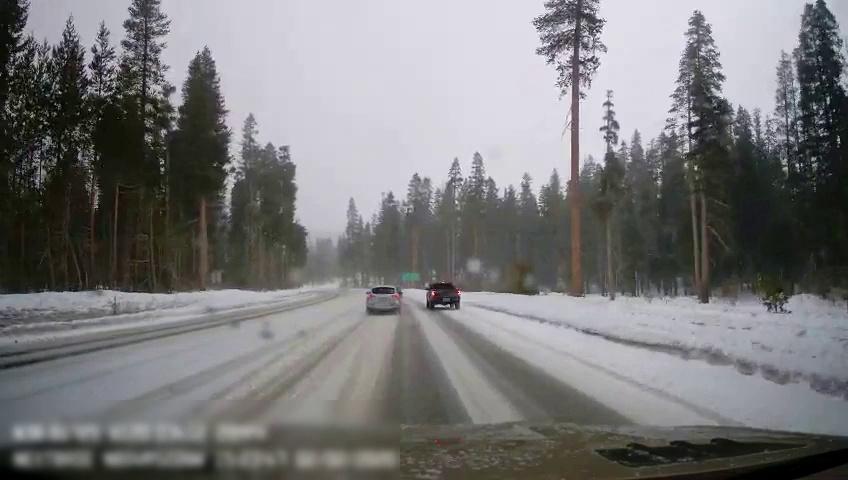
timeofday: Day
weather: Snowy
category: Drivable Space
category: Vehicles | SUV
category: Vehicles | Truck